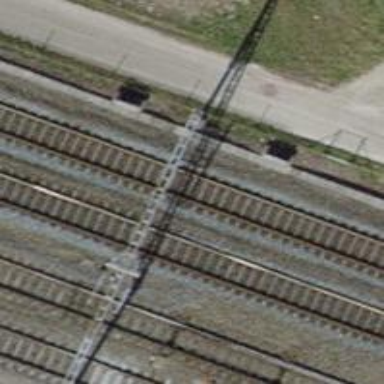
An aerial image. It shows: Single-track railway with electrified contact lines.